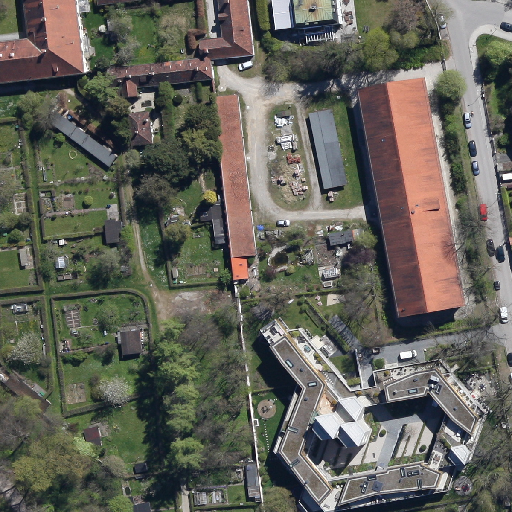
Referring expression: paved road